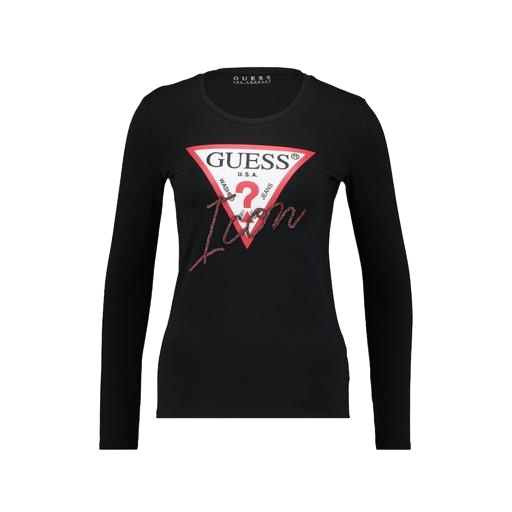
black women's long sleeve t-shirt, longsleeve t-shirt, black women's long-sleeve t-shirt, white background